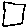
Label: square